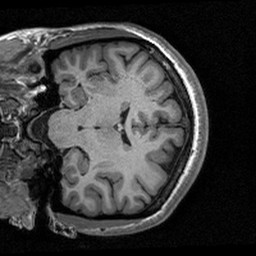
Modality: T1w
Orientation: coronal
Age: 23
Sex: female